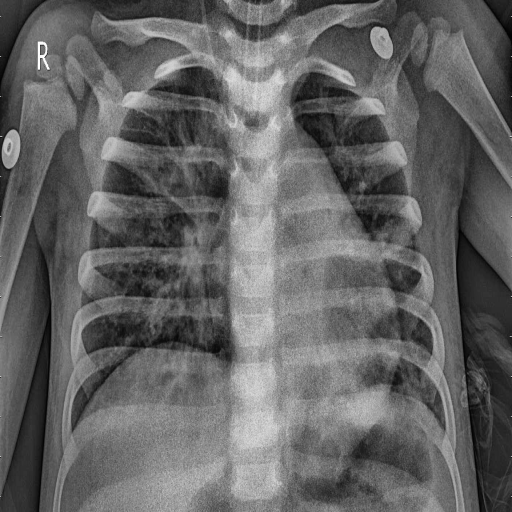
Finding: PNEUMONIA